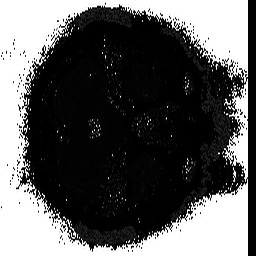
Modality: T2starmap
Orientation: axial
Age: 30
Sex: female
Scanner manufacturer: siemens
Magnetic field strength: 3 T
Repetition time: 0.043 s
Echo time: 0.00184 s